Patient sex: M
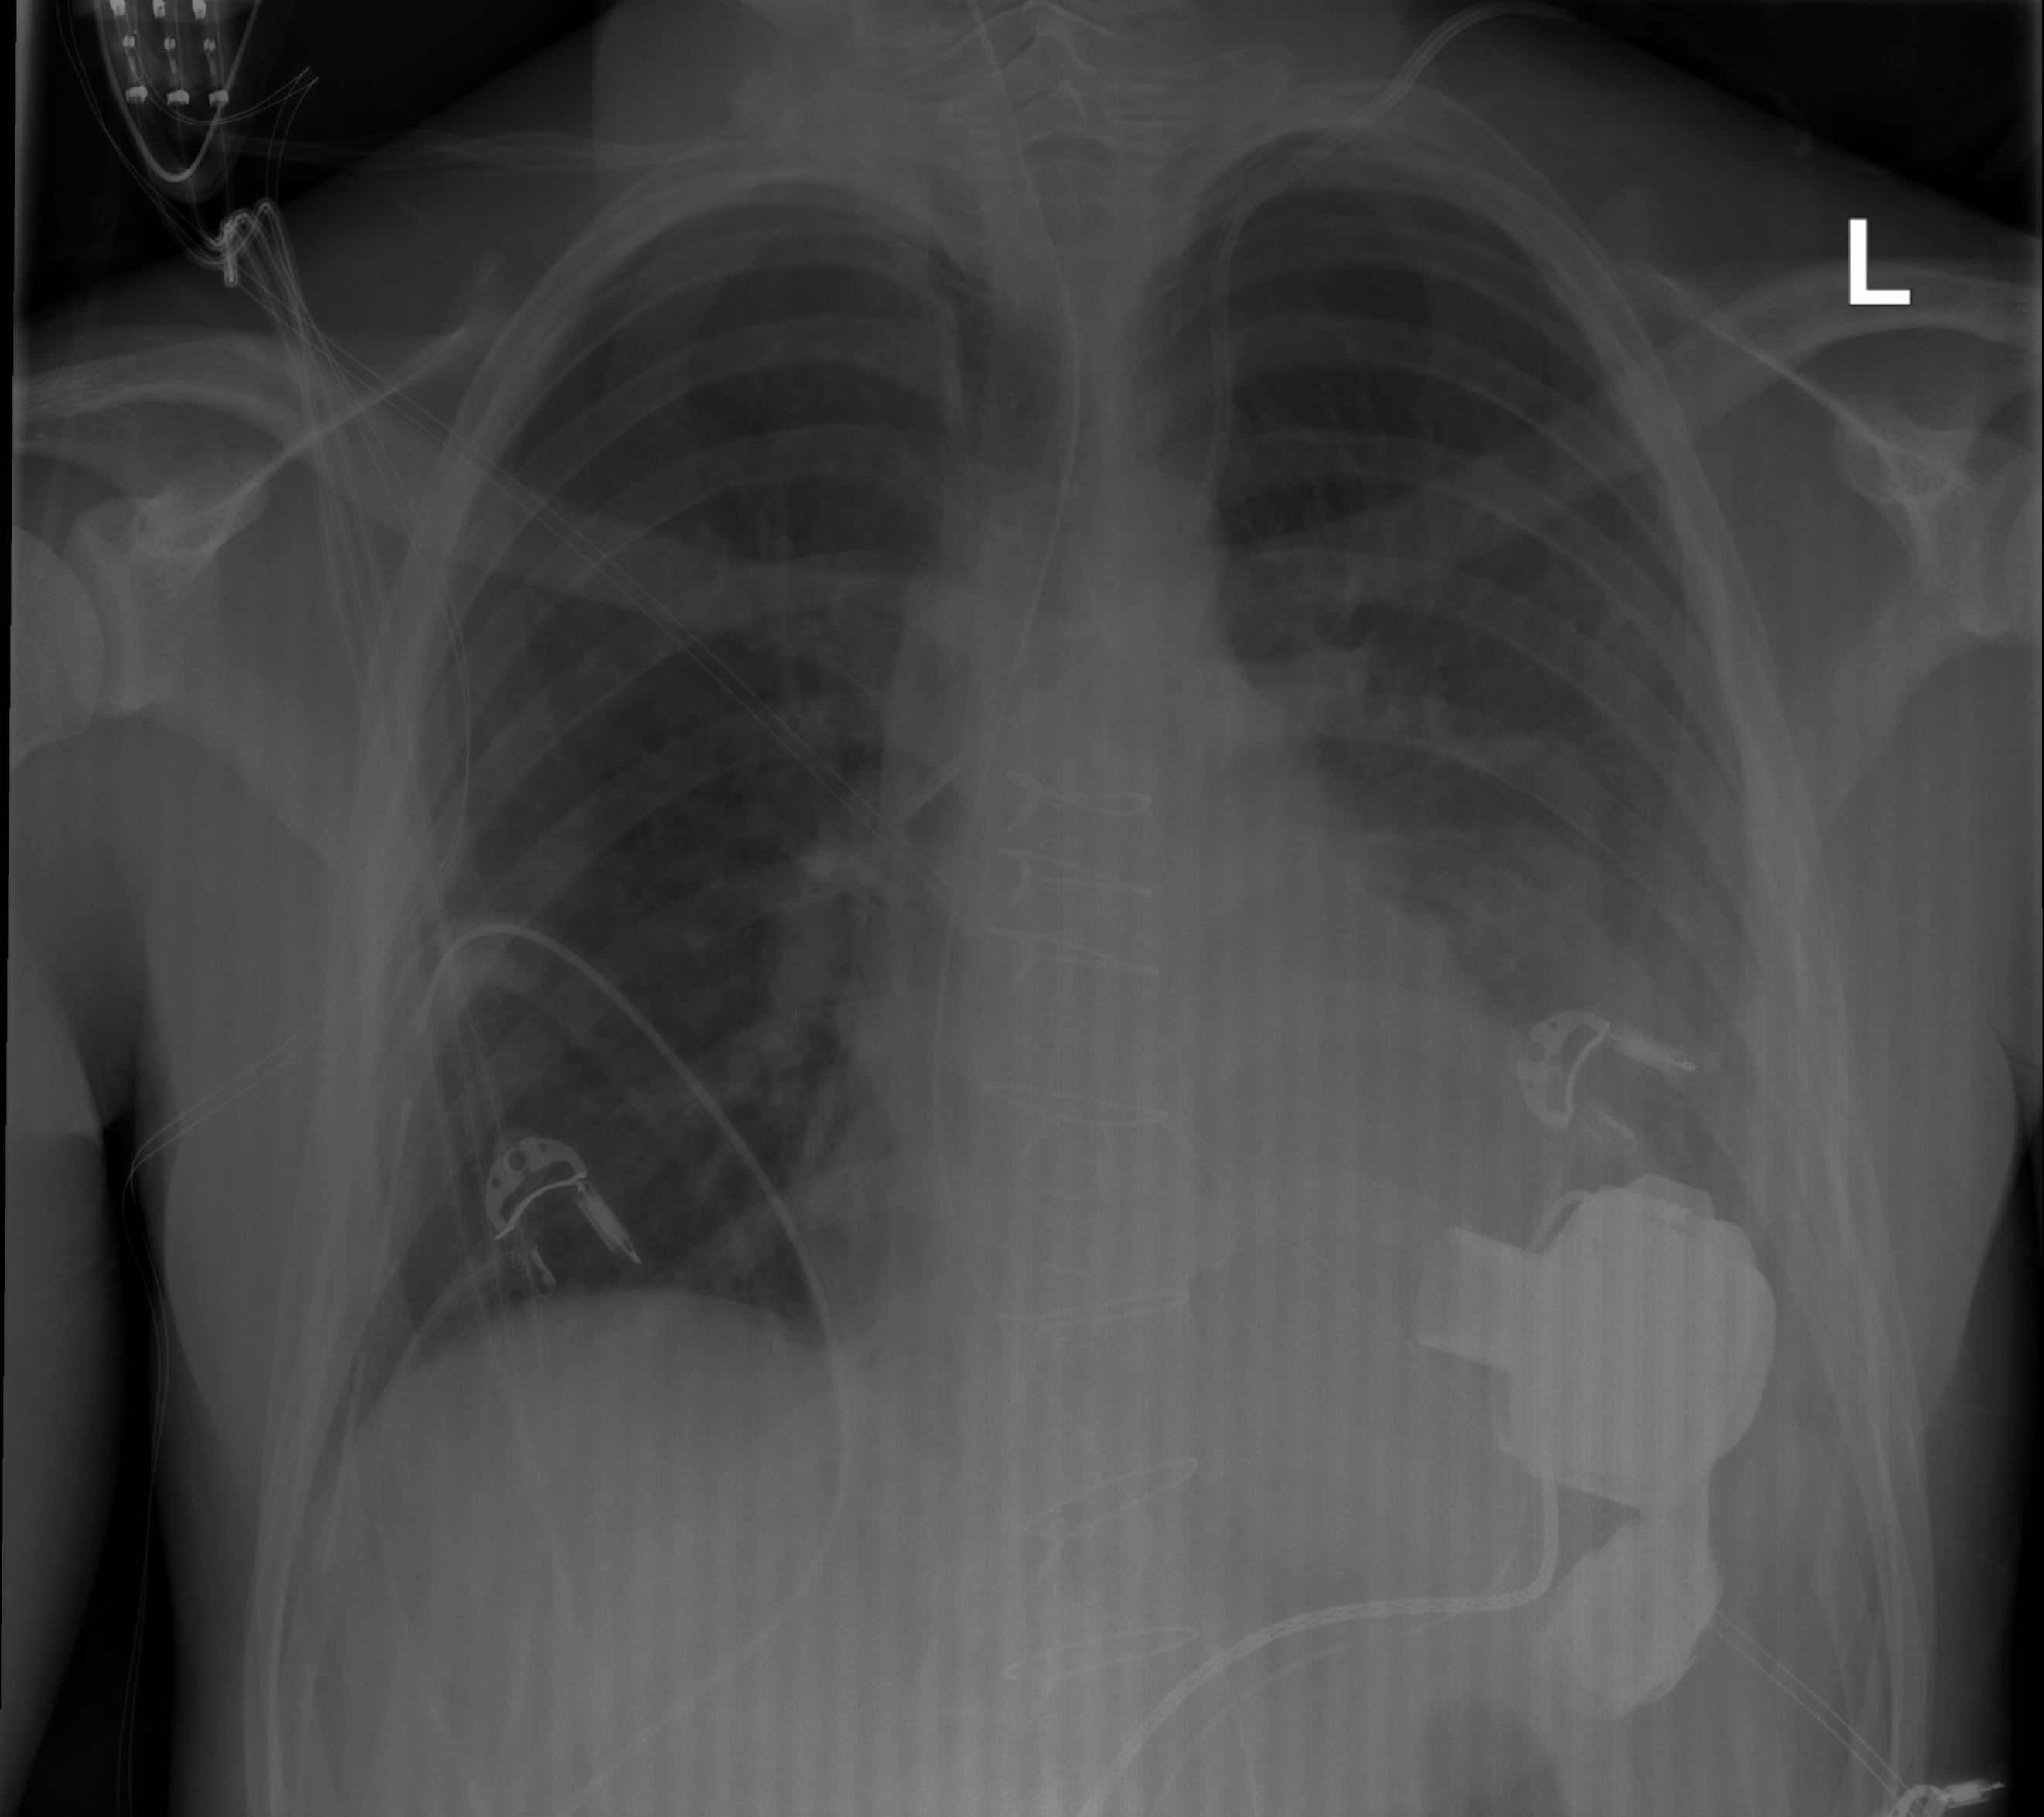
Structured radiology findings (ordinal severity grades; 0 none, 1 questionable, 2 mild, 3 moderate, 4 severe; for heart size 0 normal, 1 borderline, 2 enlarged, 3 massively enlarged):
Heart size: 0
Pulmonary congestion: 0
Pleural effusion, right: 0
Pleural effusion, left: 0
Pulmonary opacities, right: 0
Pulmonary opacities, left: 2
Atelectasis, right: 0
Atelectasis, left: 0